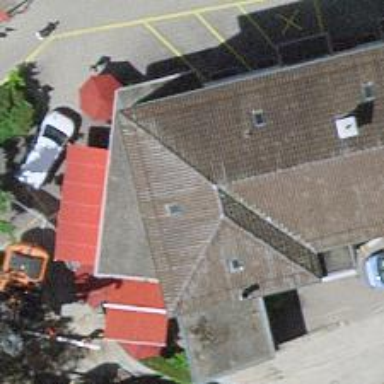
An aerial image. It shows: Restaurant.